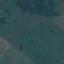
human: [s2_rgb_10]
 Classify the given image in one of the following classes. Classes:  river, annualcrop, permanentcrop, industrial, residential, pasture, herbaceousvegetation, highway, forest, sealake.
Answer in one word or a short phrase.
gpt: Pasture